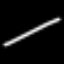
Label: line